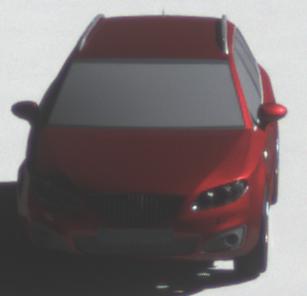
Make: SEAT
Model: Exeo ST 1.6
Detailed model: Exeo (3R) ST
Model produced from: 2010/05
Model produced until: 2010/08
Doors: 5
Color: red
Road condition: dry road
Daytime: morning or afternoon
Contrast: high contrast